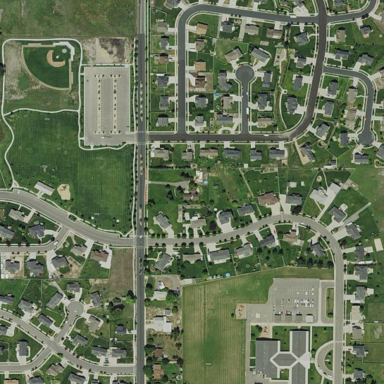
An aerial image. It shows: This residential area consists of single-family homes.